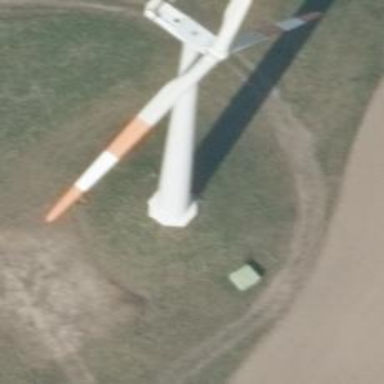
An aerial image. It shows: Wind generator is in the picture.